Field crop: maize
Growth stage: 2
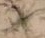
Species: salsola